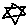
Label: star